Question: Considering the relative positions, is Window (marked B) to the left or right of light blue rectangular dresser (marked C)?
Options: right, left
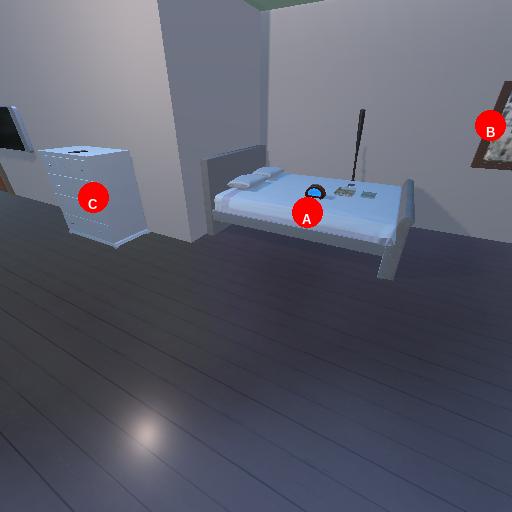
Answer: right